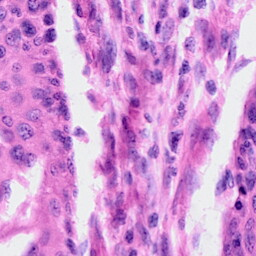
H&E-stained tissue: Cervix